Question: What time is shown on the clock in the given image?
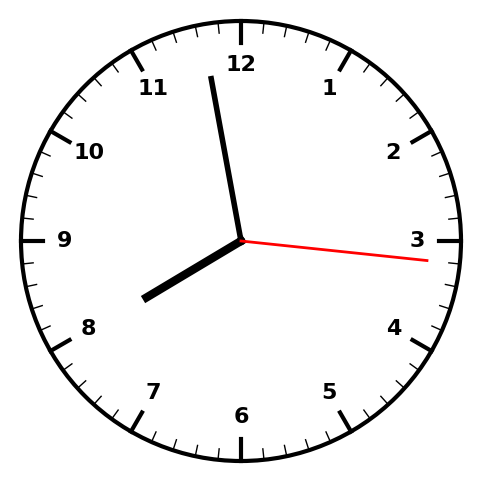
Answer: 07:58:16